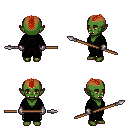
a pixel art fantasy rpg character, female body template, orc, green skin, gray robe, metal pants, red short mohawk hairstyle, metal gloves, spear, four views (front, back, left, right), 2x2 character sprite sheet, small pixel art, hard edges, no anti-aliasing